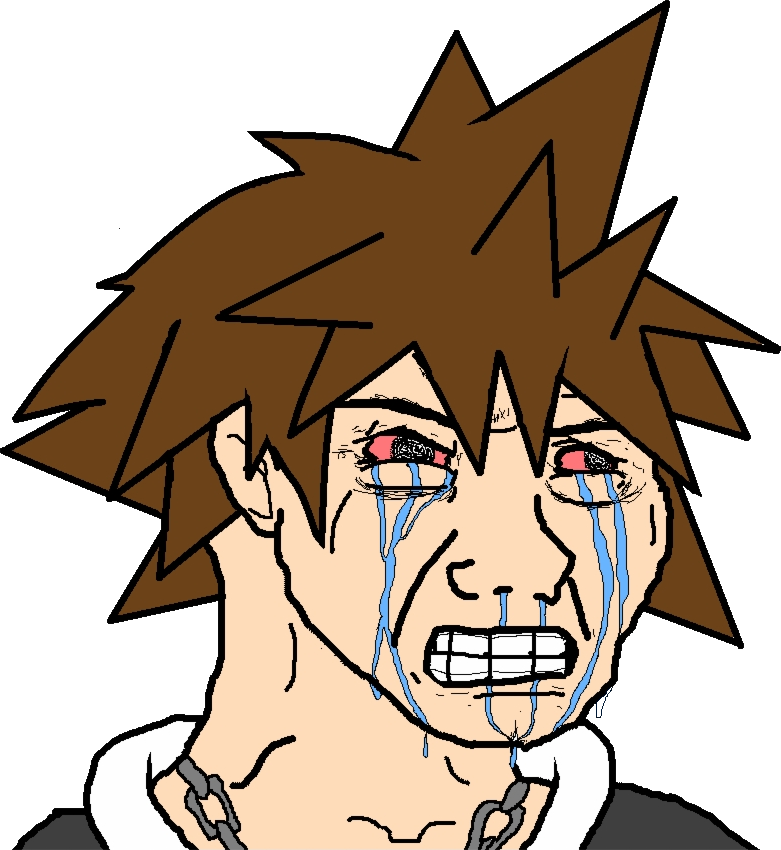
Label: 5_Crying_Wojak